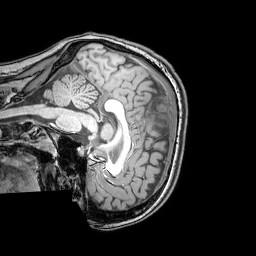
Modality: T1w
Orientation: sagittal
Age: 26
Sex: female
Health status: healthy
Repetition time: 0.081 s
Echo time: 0.037 s